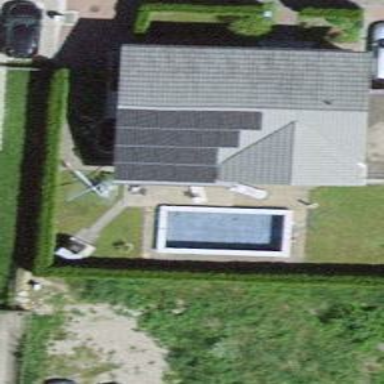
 consisting of solar photovoltaic panels."